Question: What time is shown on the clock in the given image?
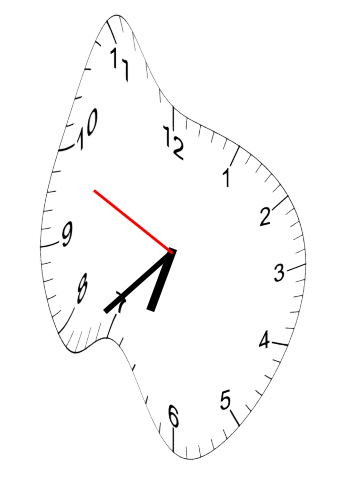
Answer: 06:37:49